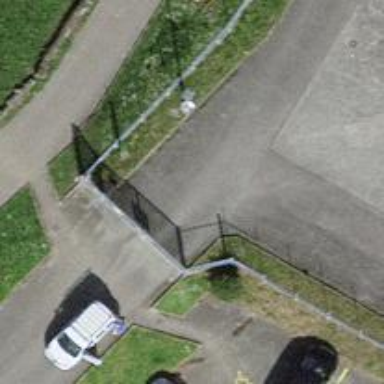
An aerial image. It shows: Gate.